Question: This is a heatmap showing the profit of each employee (rows) for different tasks (columns). Task 1 requires exactly 1 person; Task 2 requires exactly 3 people; Task 3 requires exactly 2 people; Task 4 requires exactly 2 people; Task 5 requires exactly 2 people. Under the constraint that each task must have exactly the required number of people, what is the maximum total profit achievable by assigning employees? Note: All profit values are multiples of 10. Each task's total profit is the sum of the profits contributed by one or more people assigned to that task; not every task must be completed. Each person can be assigned to at most one task.
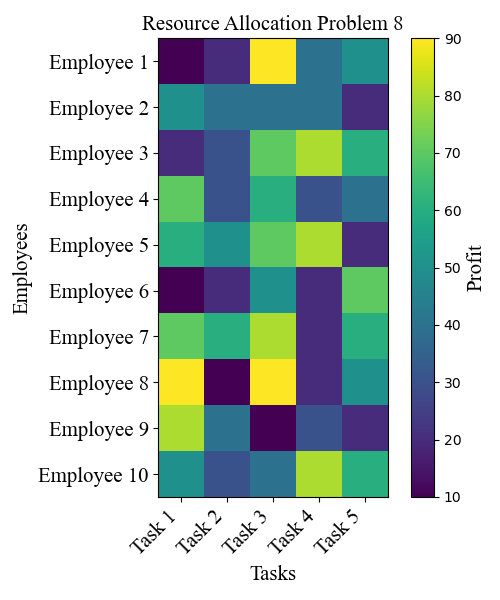
Answer: 680